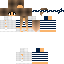
A female human skin with medium skin, wearing brown long hair dressed in a blue hoodie and black pants, featuring a closed mouth.